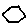
Label: hexagon